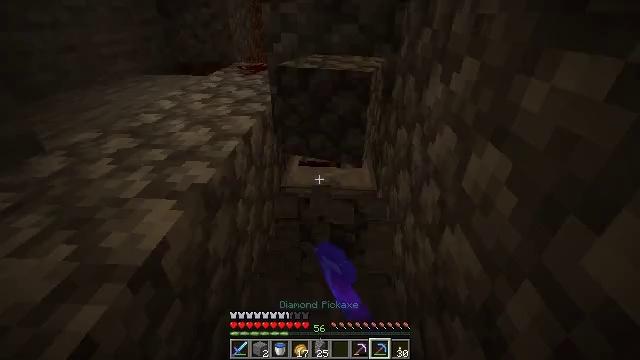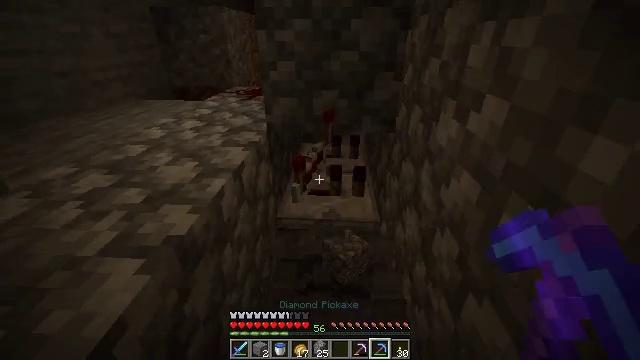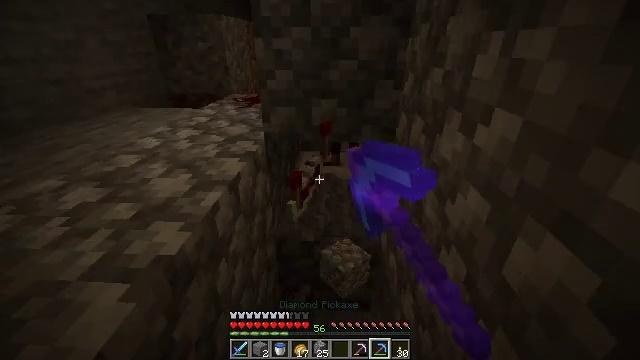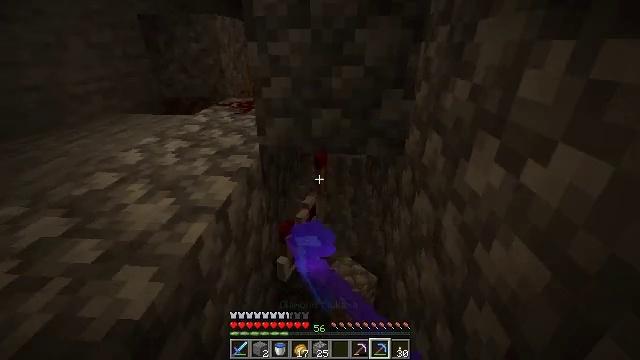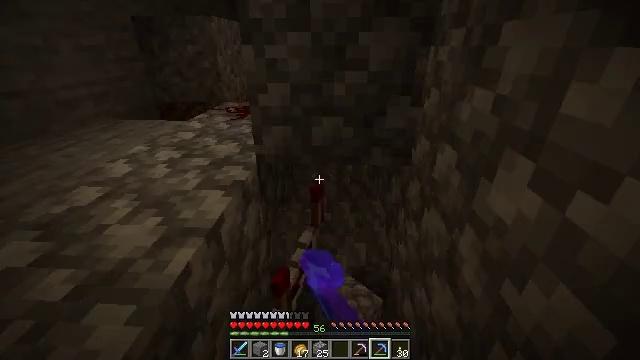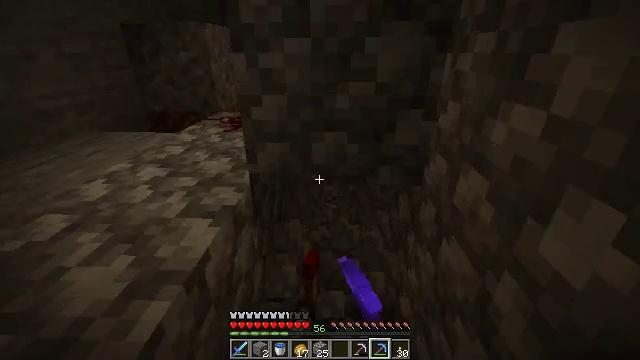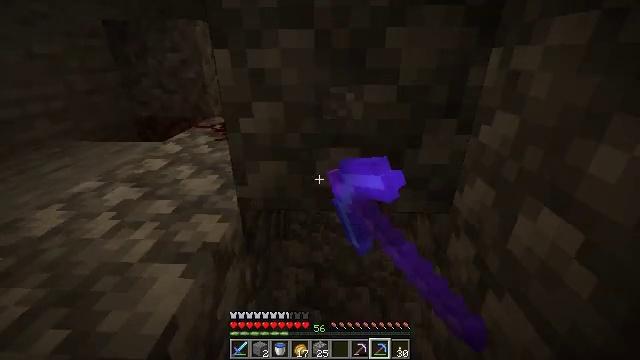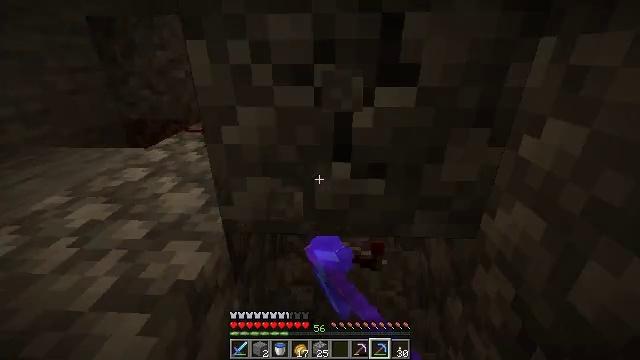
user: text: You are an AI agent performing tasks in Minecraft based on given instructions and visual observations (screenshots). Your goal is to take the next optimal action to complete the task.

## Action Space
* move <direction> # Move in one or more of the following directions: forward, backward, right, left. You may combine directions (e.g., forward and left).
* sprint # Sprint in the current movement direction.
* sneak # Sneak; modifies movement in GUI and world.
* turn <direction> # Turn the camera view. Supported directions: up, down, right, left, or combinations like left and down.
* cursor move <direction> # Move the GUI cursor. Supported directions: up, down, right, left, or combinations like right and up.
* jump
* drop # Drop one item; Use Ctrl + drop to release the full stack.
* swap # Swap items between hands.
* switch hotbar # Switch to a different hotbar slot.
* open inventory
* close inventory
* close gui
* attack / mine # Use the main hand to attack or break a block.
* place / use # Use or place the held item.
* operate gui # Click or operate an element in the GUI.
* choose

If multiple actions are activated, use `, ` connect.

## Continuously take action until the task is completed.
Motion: motion action
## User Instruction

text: Dismantle the repeater.
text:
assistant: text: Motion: move forward, turn up, attack / mine
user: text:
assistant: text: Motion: move forward, turn up, attack / mine
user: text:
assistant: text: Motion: move forward, attack / mine
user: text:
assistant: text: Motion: move forward, attack / mine
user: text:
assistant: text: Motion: move forward, turn up, attack / mine
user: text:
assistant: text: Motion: move forward, attack / mine
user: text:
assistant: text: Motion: attack / mine
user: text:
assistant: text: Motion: attack / mine